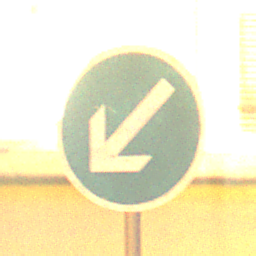
Verkehrszeichen: VorgeschriebeneVorbeifahrtLinks
Umgebung: Outdoor, Urban
Tageszeit: Night
Wetter: Clear
Licht: Artificial
Jahreszeit: NotSpecified
Kontrast: HighContrast